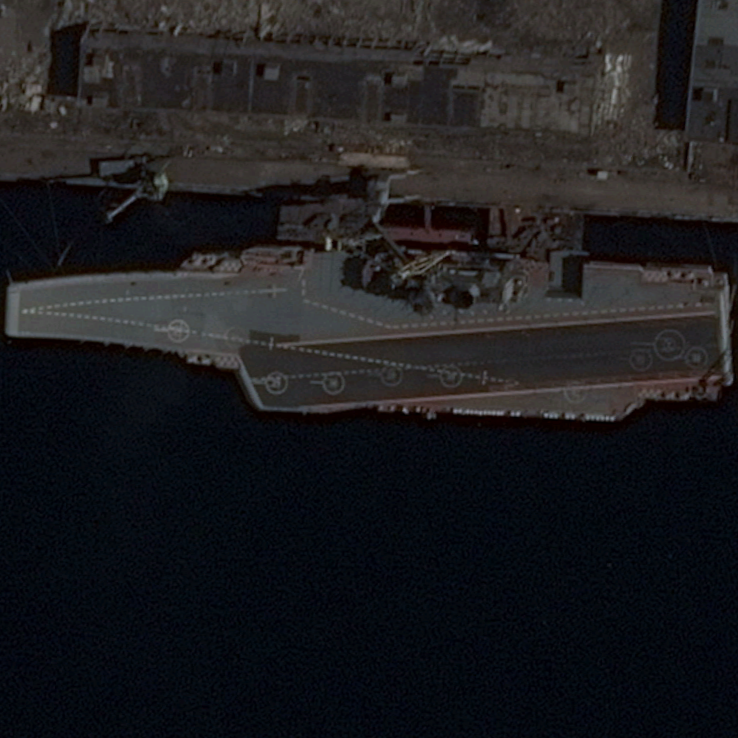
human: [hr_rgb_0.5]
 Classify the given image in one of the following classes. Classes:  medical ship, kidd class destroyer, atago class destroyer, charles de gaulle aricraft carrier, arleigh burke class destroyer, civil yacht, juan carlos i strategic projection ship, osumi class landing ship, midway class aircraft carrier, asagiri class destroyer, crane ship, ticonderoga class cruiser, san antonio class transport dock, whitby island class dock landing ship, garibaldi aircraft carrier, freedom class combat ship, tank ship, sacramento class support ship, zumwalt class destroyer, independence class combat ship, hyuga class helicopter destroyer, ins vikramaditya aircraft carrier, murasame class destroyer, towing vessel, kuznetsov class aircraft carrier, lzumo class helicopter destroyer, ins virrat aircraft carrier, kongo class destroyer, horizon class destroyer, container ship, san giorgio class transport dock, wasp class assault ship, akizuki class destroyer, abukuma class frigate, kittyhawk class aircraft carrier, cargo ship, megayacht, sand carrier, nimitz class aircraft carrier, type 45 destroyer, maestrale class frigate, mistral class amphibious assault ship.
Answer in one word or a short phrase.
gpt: Kuznetsov class aircraft carrier